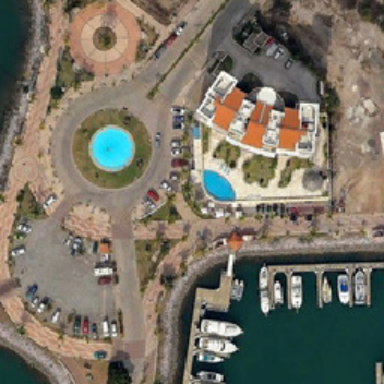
There are some yachts that have a circular pool on the shore .